Question: I am very new to both Objective-C and iOS development and I am trying to build a form in my app. I want to be able to split static cells into two sections as shown in this screenshot:

This is exactly what I am trying achieve, two static cells with 2 sections in each, each section containing a UITextField. What is the best way to do this?
Any help / advice is very much appreciated.
Thanks
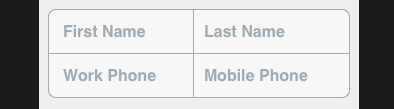
Answer: You should just create a 'UIView', and round the corners of the layer. Add the 'UITextFields' onto the 'UIView', and draw the separators onto the 'UIView'.